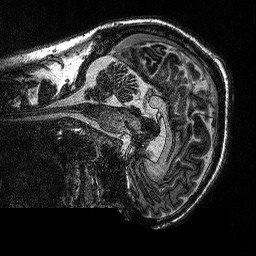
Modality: MP2RAGE
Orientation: sagittal
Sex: male
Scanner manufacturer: siemens
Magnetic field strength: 3 T
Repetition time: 5 s
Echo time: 0.00292 s